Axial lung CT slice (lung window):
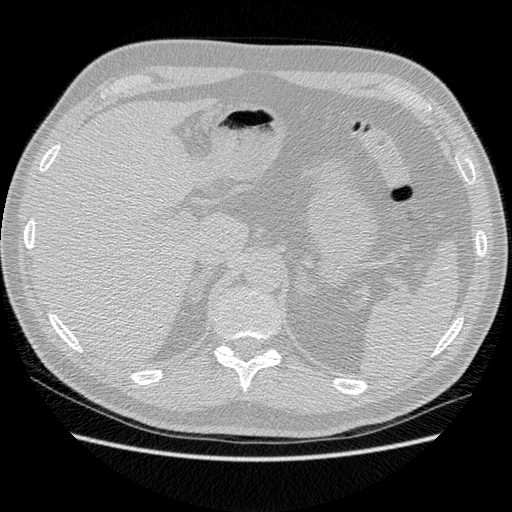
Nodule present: no